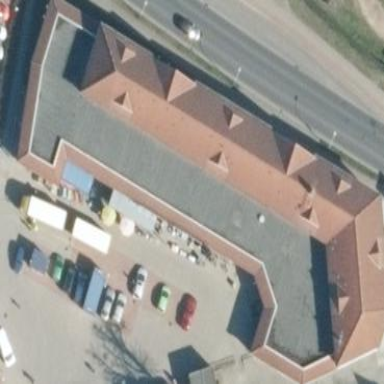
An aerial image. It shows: Commercial building.